Question: I have a a div#main that has a background image with a vignetting effect.

I want to keep this full image in the center of the page but I would like for a graphic to tile from the far left of the screen to this image, and another graphic to tile from the right side of the image to the far right side of the screen. I'm not concerned with tiling veI realize I could probably ask the designer to have the left and right edges of the image be the same color and texture so I could put the same textured color in the background, but I was trying to see if I can solve it as is.
So I assume I would need for the designer to create two separate graphics. One that tiles and blends in nicely with the left edge of the image, and another graphic that tiles and blends in nicely with the right edge of the image.
How would I set up my div's and css so that the left tile area knows to start at the far left side of the screen and to stop at the left side of the image and also so the right tile area knows to start at the right edge of the image and continue to the far right side of the screen?
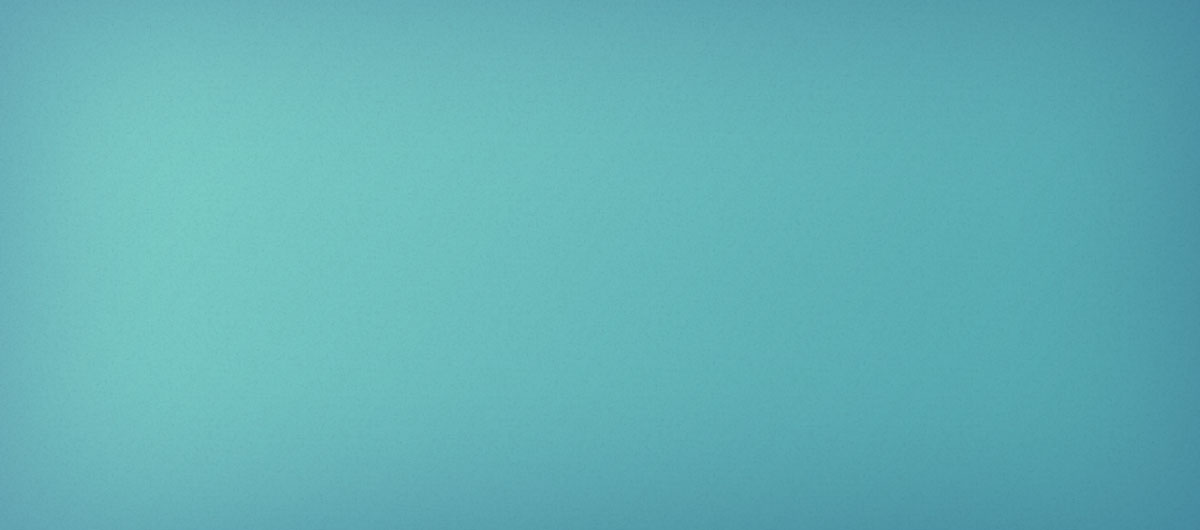
Answer: Something like this would work, where bg_tile.jpg is the tile-able background without vignetting, and bg.jpg is the image as posted in your description:
'''
#main_wrapper {
background: url(/images/bg_tile.jpg) repeat 50% 0;
}
#main {
width: 960px;
height: 300px;
margin: 0 auto;
background: url(/images/bg.jpg) no-repeat 50% 0 transparent;
}
'''
There is a similar effect on <URL>. Check the css to see it in action.